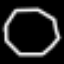
Label: octagon